Question: I have code like this in my view model:
'''
function ChatListViewModel(chats) {
var self = this;
self.newCommentText = ko.observable();
self.addComment = function(chat) {
var newComment = { CourseItemDescription: this.newCommentText() };
chat.CommentList.push(newComment);
self.newCommentText("");
};
}
ko.applyBindings(new ChatListViewModel(initialData));
'''
but I get this error when I try to add a new comment:

any Ideas what I'm doing wrong? I looked at some knockout samples on the knockoutjs.com webpage and this is how they were doing it.
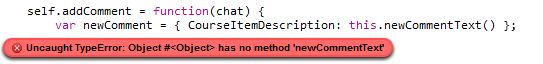
Answer: Try this.
'''
self.addComment = function(chat) {
var newComment = { CourseItemDescription: self.newCommentText() };
chat.CommentList.push(newComment);
self.newCommentText("");
};
'''
Your this variable is not what you expect.
Hope this helps.